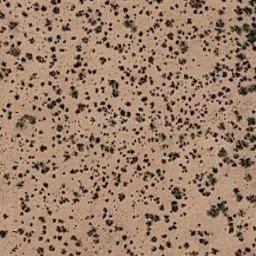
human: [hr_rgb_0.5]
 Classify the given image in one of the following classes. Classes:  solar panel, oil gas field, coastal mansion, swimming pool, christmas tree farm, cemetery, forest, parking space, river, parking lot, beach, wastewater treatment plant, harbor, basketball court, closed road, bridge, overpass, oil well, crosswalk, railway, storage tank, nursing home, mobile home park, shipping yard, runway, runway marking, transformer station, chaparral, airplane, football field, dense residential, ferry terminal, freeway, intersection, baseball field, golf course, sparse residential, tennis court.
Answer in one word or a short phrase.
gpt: chaparral